Question: I need to click "Databases" button. I try this code:
'''
driver.switchTo().frame("frame_content");
wait.until(visibilityOfElementLocated(By.id("topmenucontainer")));
driver.findElement(By.linkText("server_databases.php?token=650c2ac770f7d54449d462b18ddd6a01"));
'''
But even mention of current link don't help me, I have exception:
'''
org.openqa.selenium.NoSuchElementException: Unable to locate element: {"method":"partial link text","selector":"server_databases.php?token=65...
'''
What I am doing wrong? How I can do it with XPath ore somehow else?

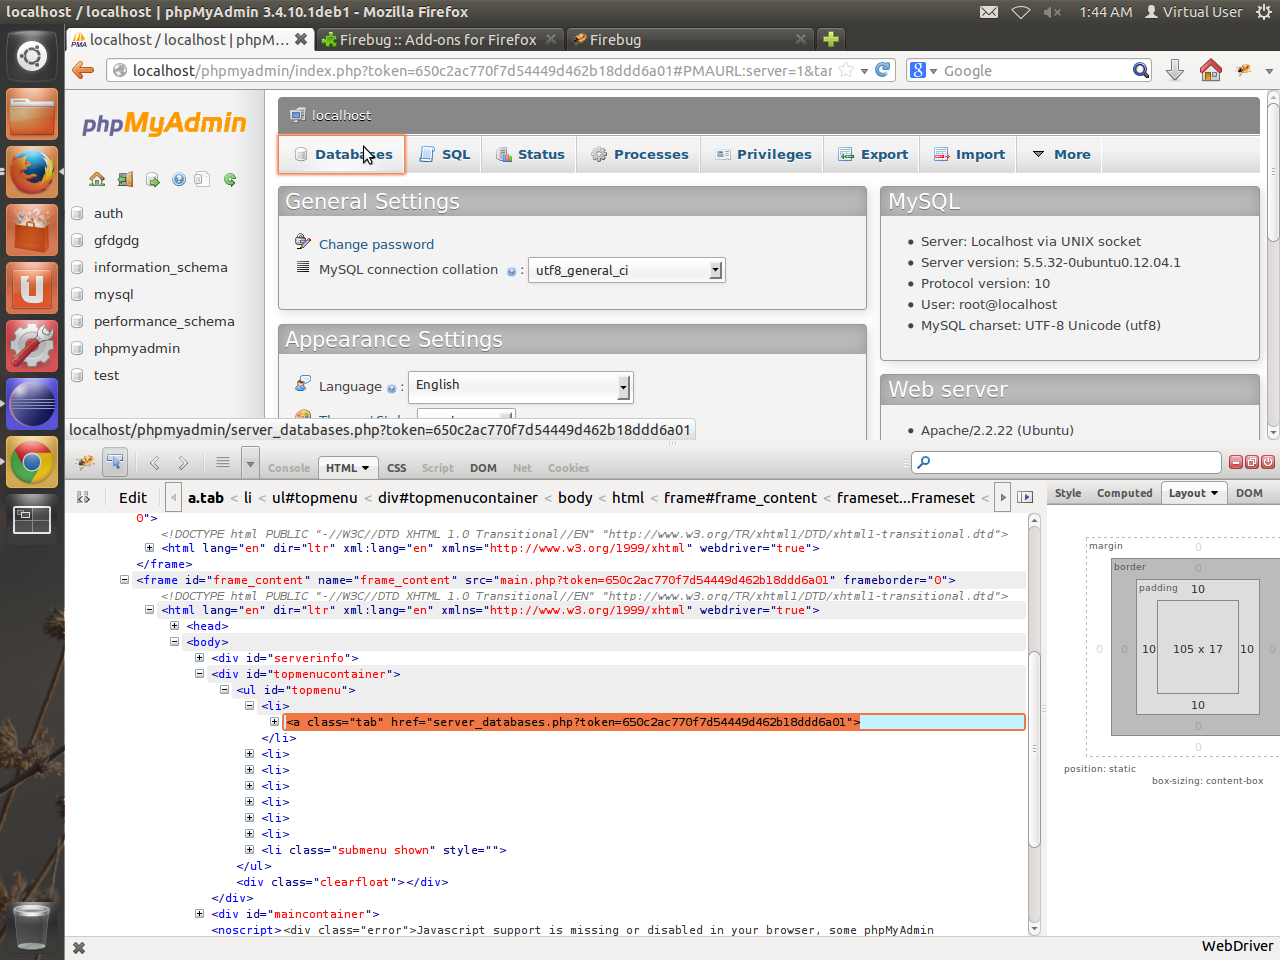
Answer: Try this:
'''
driver.findElement(By.xpath("//a[contains(@href,'server_databases.php?token=')]"));
'''
your token may be generated every time so let it find if contains partial of link.